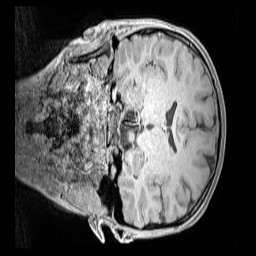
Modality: MP2RAGE
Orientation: coronal
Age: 11
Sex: male
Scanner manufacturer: siemens
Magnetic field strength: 3 T
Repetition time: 4 s
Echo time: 0.00299 s